Question: So one of my latest side projects is developing a application detection and populating assistant. Programmatically I am absolutely fine populating the backend code for what I want accomplished. But I've run into a road block on the GUI. I need a GUI that is a Quarter circle that extends from the task bar to the bottom right of a standard windows operating system. When the user doubleclicks on the application, the circle rotates into view. I can do this with a typical windows form that has a transparent background and a fancy background image. But the square properties of the form will still apply when the user has the application open. And I do not want to block the user from higher priority apps when the circle is open.

I'm not really stuck on any one specific programming language. Although, I would prefer that it not contain much 3d rendering as it is supposed to be a computing assistant and should not maintain heavy RAM/CPU consumption whilst the user is browsing around.
Secondarily, I would like the notches of the outer rings to be mobile and extend beyond the gui a mere centimeter or so.
I would not be here if I hadn't had scoured the internet for direction on this capability. But what I've found is application GUI's of this nature tend to be most used in mobile environments.
So my questions are: How can I accomplish this? What programming language can I write this in? Is this a capability currently available? Will I have to sacrifice user control for design?
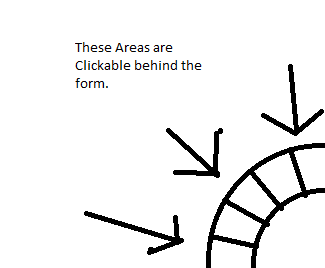
Answer: I wrote out some code doing something close to what you described.
I'm not sure to understand how you do want the circle to appear, so I just let a part of it always visible.
And I didn't get the part about the mobile outer ring.

## Creating and placing the window
The XAML is very simple, it just needs a grid to host the circle's pieces, and some attributes to remove window decorations and taskbar icon:
'''
<Window x:Class="circle.MainWindow"
xmlns="http://schemas.microsoft.com/winfx/2006/xaml/presentation"
xmlns:x="http://schemas.microsoft.com/winfx/2006/xaml"
Title="Circle"
Width="250"
Height="250"
AllowsTransparency="True"
Background="Transparent"
MouseDown="WindowClicked"
ShowInTaskbar="False"
WindowStyle="None">
<Grid Name="Container"/>
</Window>
'''
To place the window in the bottom right corner, you can use SystemParameters.WorkArea in the constructor:
'''
public MainWindow()
{
InitializeComponent();
var desktopDim = SystemParameters.WorkArea;
Left = desktopDim.Right - Width;
Top = desktopDim.Bottom - Height;
}
'''
## Creating the shape
I build the circle as a bunch of circle pieces that I generate from code behind:
'''
private Path CreateCirclePart()
{
var circle = new CombinedGeometry
{
GeometryCombineMode = GeometryCombineMode.Exclude,
Geometry1 = new EllipseGeometry { Center = _center, RadiusX = _r2, RadiusY = _r2 },
Geometry2 = new EllipseGeometry { Center = _center, RadiusX = _r1, RadiusY = _r1 }
};
var sideLength = _r2 / Math.Cos((Math.PI/180) * (ItemAngle / 2.0));
var x = _center.X - Math.Abs(sideLength * Math.Cos(ItemAngle * Math.PI / 180));
var y = _center.Y - Math.Abs(sideLength * Math.Sin(ItemAngle * Math.PI / 180));
var triangle = new PathGeometry(
new PathFigureCollection(new List<PathFigure>{
new PathFigure(
_center,
new List<PathSegment>
{
new LineSegment(new Point(_center.X - Math.Abs(sideLength),_center.Y), true),
new LineSegment(new Point(x,y), true)
},
true)
}));
var path = new Path
{
Fill = new SolidColorBrush(Colors.Cyan),
Stroke = new SolidColorBrush(Colors.Black),
StrokeThickness = 1,
RenderTransformOrigin = new Point(1, 1),
RenderTransform = new RotateTransform(0),
Data = new CombinedGeometry
{
GeometryCombineMode = GeometryCombineMode.Intersect,
Geometry1 = circle,
Geometry2 = triangle
}
};
return path;
}
'''
First step is to build two concentric circles and to combine them in a CombinedGeometry with CombineMode set to exclude. Then I create a triangle just tall enough to contain the section of the ring that I want, and I keep the intersection of these shapes.
Seeing it with the second CombineMode set to xor may clarify:

## Building the circle
The code above uses some instance fields that make it generic: you can change the number of pieces in the circle or their radius; it will always fill the corner.
I then populate a list with the required number of shape, and add them to the grid:
'''
private const double MenuWidth = 80;
private const int ItemCount = 6;
private const double AnimationDelayInSeconds = 0.3;
private readonly Point _center;
private readonly double _r1, _r2;
private const double ItemSpacingAngle = 2;
private const double ItemAngle = (90.0 - (ItemCount - 1) * ItemSpacingAngle) / ItemCount;
private readonly List<Path> _parts = new List<Path>();
private bool _isOpen;
public MainWindow()
{
InitializeComponent();
// window in the lower right desktop corner
var desktopDim = SystemParameters.WorkArea;
Left = desktopDim.Right - Width;
Top = desktopDim.Bottom - Height;
_center = new Point(Width, Height);
_r2 = Width;
_r1 = _r2 - MenuWidth;
Loaded += (s, e) => CreateMenu();
}
private void CreateMenu()
{
for (var i = 0; i < ItemCount; ++i)
{
var part = CreateCirclePart();
_parts.Add(part);
Container.Children.Add(part);
}
}
'''
ItemSpacingAngle define the blank between two consecutive pieces.
## Animating the circle
The final step is to unfold the circle. Using a rotateAnimation over the path rendertransform make it easy.
Remember this part of the CreateCirclePart function:
'''
RenderTransformOrigin = new Point(1, 1),
RenderTransform = new RotateTransform(0),
'''
The RenderTransform tells that the animation we want to perform is a rotation, and RenderTransformOrigin set the rotation origin to the lower right corner of the shape (unit is percent).
We can now animate it on click event:
'''
private void WindowClicked(object sender, MouseButtonEventArgs e)
{
for (var i = 0; i < ItemCount; ++i)
{
if (!_isOpen)
UnfoldPart(_parts[i], i);
else
FoldPart(_parts[i], i);
}
_isOpen = !_isOpen;
}
private void UnfoldPart(Path part, int pos)
{
var newAngle = pos * (ItemAngle + ItemSpacingAngle);
var rotateAnimation = new DoubleAnimation(newAngle, TimeSpan.FromSeconds(AnimationDelayInSeconds));
var tranform = (RotateTransform)part.RenderTransform;
tranform.BeginAnimation(RotateTransform.AngleProperty, rotateAnimation);
}
private void FoldPart(Path part, int pos)
{
var rotateAnimation = new DoubleAnimation(0, TimeSpan.FromSeconds(AnimationDelayInSeconds));
var tranform = (RotateTransform)part.RenderTransform;
tranform.BeginAnimation(RotateTransform.AngleProperty, rotateAnimation);
}
'''